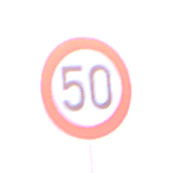
Verkehrszeichen: Geschwindigkeit50
Umgebung: Outdoor, Urban
Tageszeit: SunriseSunset
Wetter: Clear
Licht: Natural
Jahreszeit: NotSpecified
Kontrast: MediumContrast